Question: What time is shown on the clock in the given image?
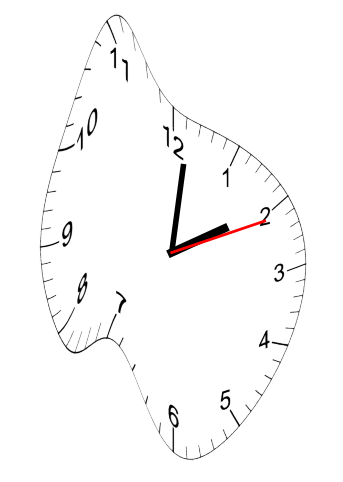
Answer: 02:01:11